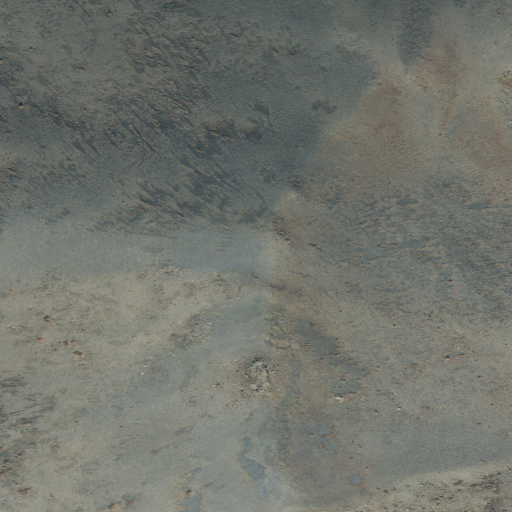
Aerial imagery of mountain in Utah named Ingham Peak containing only shrub